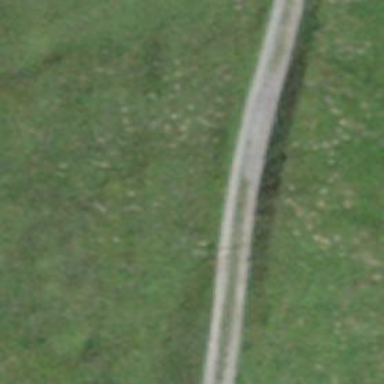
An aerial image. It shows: Gravel track with grade2 tracktype.